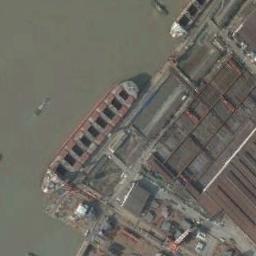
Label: ship